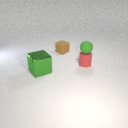
small red rubber cylinder below small green rubber sphere